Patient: sex F, age 54
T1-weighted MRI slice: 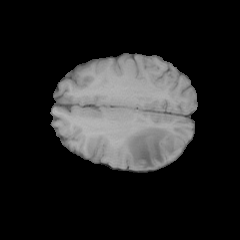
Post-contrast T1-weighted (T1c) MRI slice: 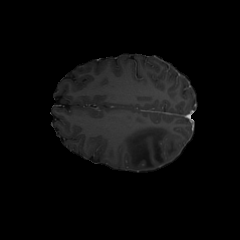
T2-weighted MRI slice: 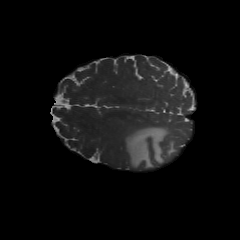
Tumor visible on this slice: yes
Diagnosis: Glioblastoma, IDH-wildtype
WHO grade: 4